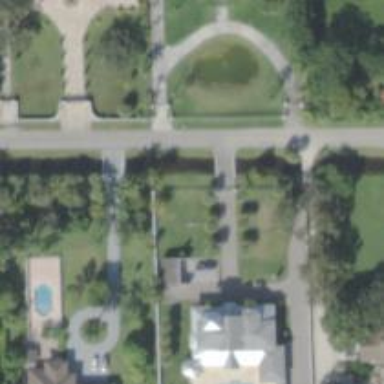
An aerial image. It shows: Driveway.